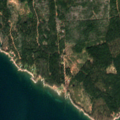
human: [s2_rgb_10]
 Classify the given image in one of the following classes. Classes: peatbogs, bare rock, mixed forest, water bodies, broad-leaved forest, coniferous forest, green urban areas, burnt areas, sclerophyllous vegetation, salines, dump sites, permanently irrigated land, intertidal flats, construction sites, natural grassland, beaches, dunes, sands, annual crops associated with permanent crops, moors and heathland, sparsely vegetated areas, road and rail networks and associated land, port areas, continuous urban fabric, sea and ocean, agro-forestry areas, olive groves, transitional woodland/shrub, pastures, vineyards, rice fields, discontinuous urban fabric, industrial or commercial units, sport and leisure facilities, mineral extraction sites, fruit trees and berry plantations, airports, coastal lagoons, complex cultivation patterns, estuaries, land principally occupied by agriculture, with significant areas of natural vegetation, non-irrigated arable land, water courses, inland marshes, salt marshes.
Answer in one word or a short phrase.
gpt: mixed forest, transitional woodland/shrub, sea and ocean